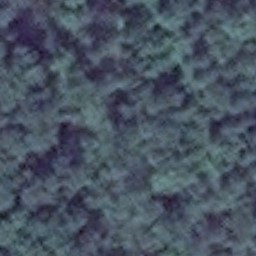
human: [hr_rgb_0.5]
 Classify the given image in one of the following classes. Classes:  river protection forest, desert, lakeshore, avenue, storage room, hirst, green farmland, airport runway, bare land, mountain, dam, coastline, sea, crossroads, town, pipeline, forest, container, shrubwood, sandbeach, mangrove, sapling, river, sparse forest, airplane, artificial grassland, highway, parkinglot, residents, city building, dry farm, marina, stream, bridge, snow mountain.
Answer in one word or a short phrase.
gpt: forest